Field crop: tomato
Growth stage: 1
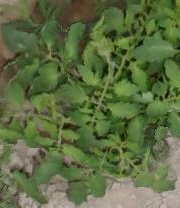
Species: tomato